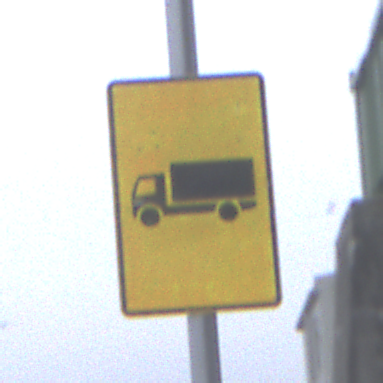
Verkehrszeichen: KFZZulaessigeGesamtmasse3Komma5TOhnePfeilsymbol
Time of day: MorningAfternoon
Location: Outdoor (Suburban)
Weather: Overcast
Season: NotSpecified
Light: Natural